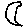
Label: moon